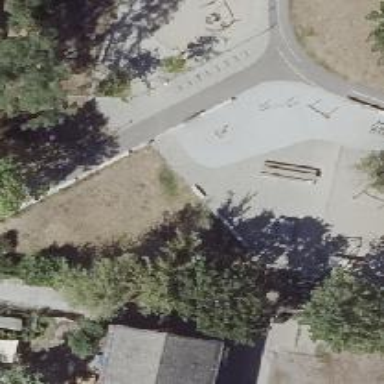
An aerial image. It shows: Playground featuring trampoline.